Question: I've seen heatmaps with values made in various R graphics systems including lattice and base like this:

I tend to use 'ggplot2' a bit and would like to be able to make a heatmap with the corresponding cell values plotted. Here's the heat map and an attempt using 'geom_text':
'''
library(reshape2, ggplot2)
dat <- matrix(rnorm(100, 3, 1), ncol=10)
names(dat) <- paste("X", 1:10)
dat2 <- melt(dat, id.var = "X1")
p1 <- ggplot(dat2, aes(as.factor(Var1), Var2, group=Var2)) +
geom_tile(aes(fill = value)) +
scale_fill_gradient(low = "white", high = "red")
p1
#attempt
labs <- c(apply(round(dat[, -2], 1), 2, as.character))
p1 + geom_text(aes(label=labs), size=1)
'''
Normally I can figure out the x and y values to pass but I don't know in this case since this info isn't stored in the data set. How can I place the text on the heatmap?
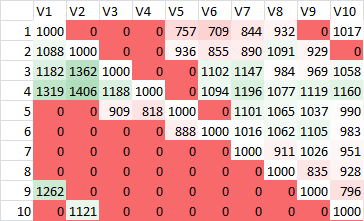
Answer: Key is to add a row identifier to the data and shape it "longer".
'''
library(ggplot2)
library(tidyverse)
dat <- matrix(rnorm(100, 3, 1), ncol = 10)
## the matrix needs names
names(dat) <- paste("X", 1:10)
## convert to tibble, add row identifier, and shape "long"
dat2 <-
dat %>%
as_tibble() %>%
rownames_to_column("Var1") %>%
pivot_longer(-Var1, names_to = "Var2", values_to = "value") %>%
mutate(
Var1 = factor(Var1, levels = 1:10),
Var2 = factor(gsub("V", "", Var2), levels = 1:10)
)
#> Warning: The 'x' argument of 'as_tibble.matrix()' must have unique column names if
#> '.name_repair' is omitted as of tibble 2.0.0.
#> ℹ️ Using compatibility '.name_repair'.
ggplot(dat2, aes(Var1, Var2)) +
geom_tile(aes(fill = value)) +
geom_text(aes(label = round(value, 1))) +
scale_fill_gradient(low = "white", high = "red")
'''

<URL>